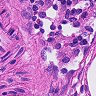
Metastatic tissue present: no